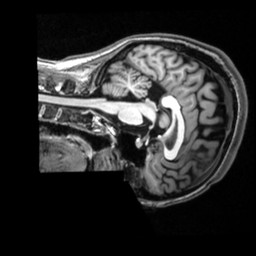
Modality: T1w
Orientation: sagittal
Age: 20
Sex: female
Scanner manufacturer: siemens
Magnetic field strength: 3 T
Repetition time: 2.53 s
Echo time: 0.00339 s